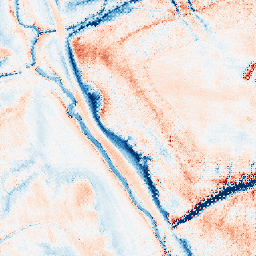
Category: trend_removal
Decomposition family: local_polynomial
Decomposition parameters: window_size: 31
degree: 2
Upsampling method: regularized
Upsampling parameters: scale: 2
lambda_reg: 0.1
Upsampling scale: 2